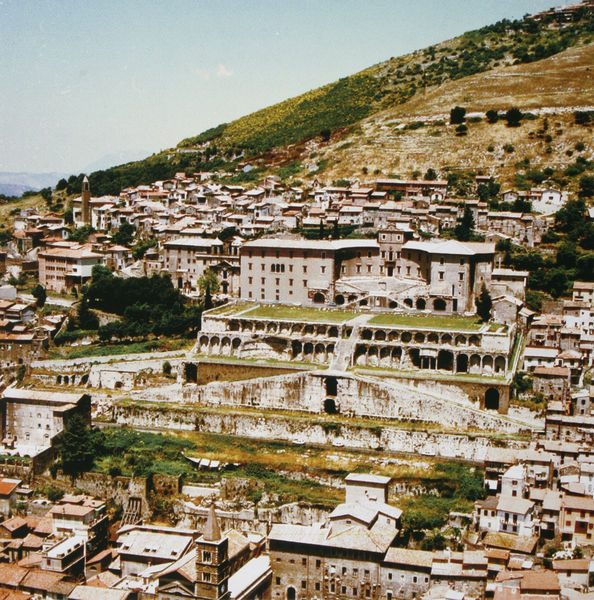
Titel: Luftaufnahme von Palestrina
Standort: Palestrina
Institution: Heiligtum der Fortuna
Schlagwörter: berg, flügel, himmel, bäume, grün, kirchturm, stadt, fenster, anlage, gebäude, haus, park, wiese, architektur, häuser, hügel, turm, terrasse, ansicht, bogen, fassade, italien, ort, berge, hang, steilhang, dorf, dächer, mauer, befestigung, foto, fotografie, kirchtürme, bögen, ruine, antike, türme, palazzo, ruinen, mauern, terrassen, bewuchs, bauwerke, terassen, tessin